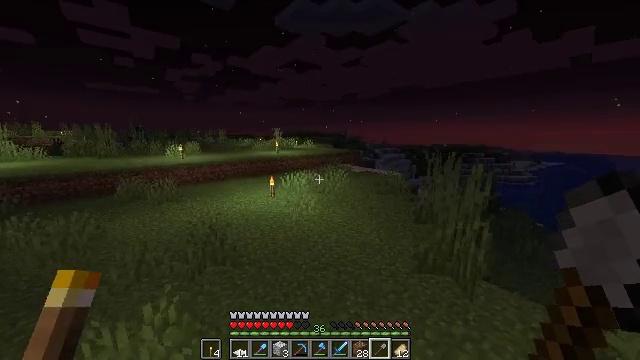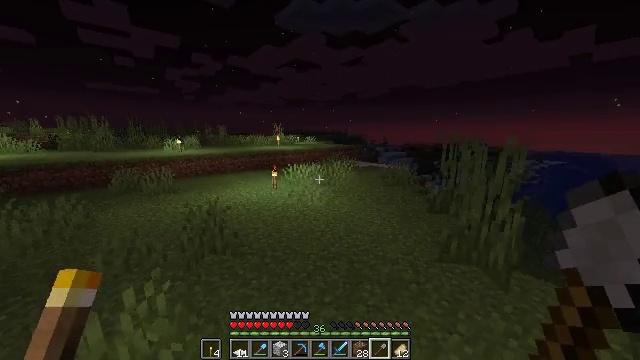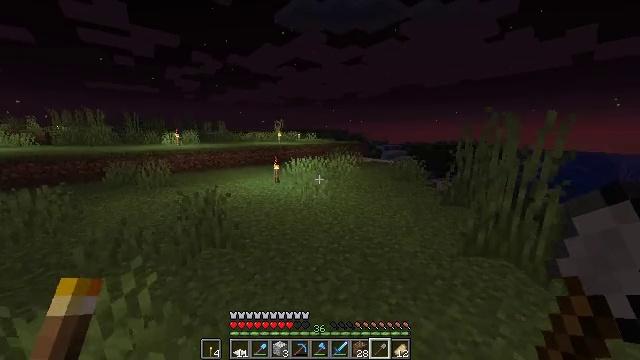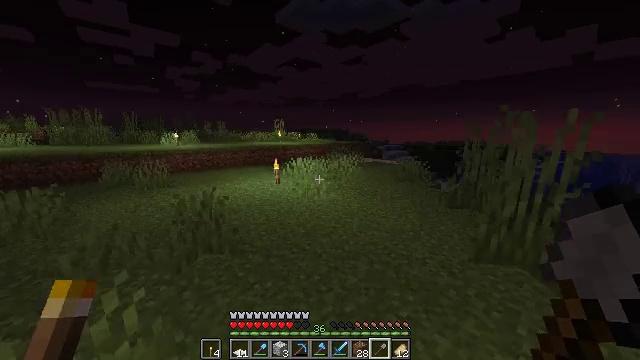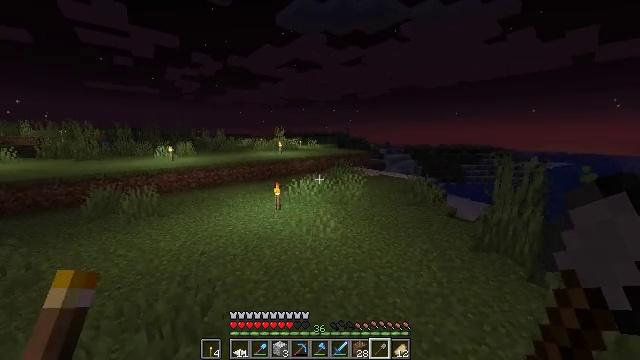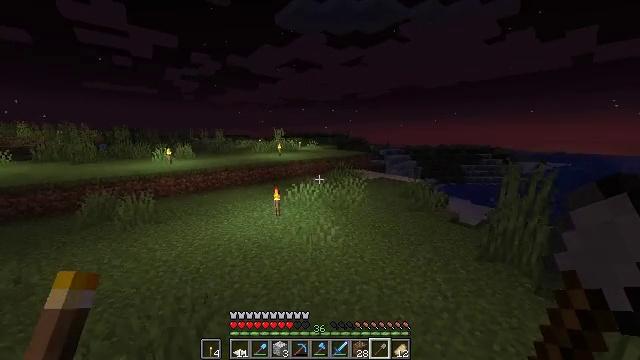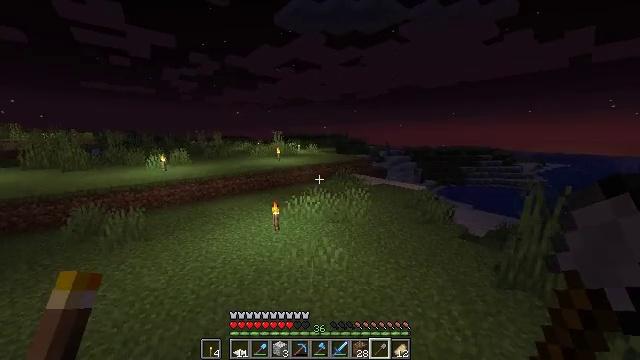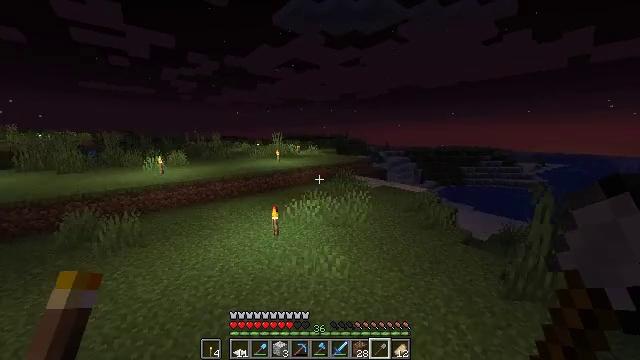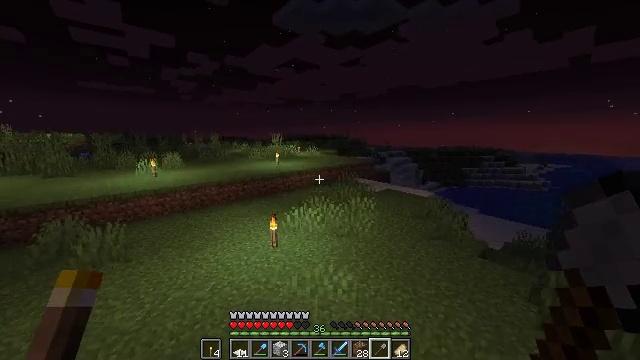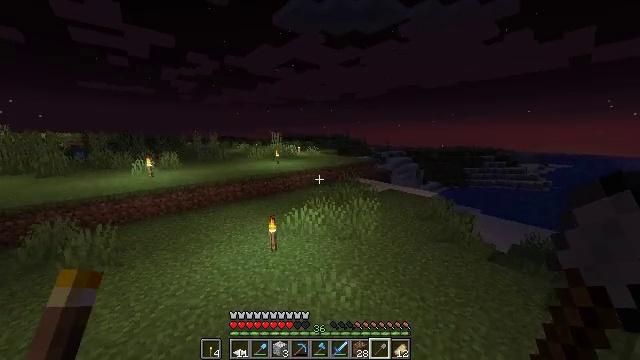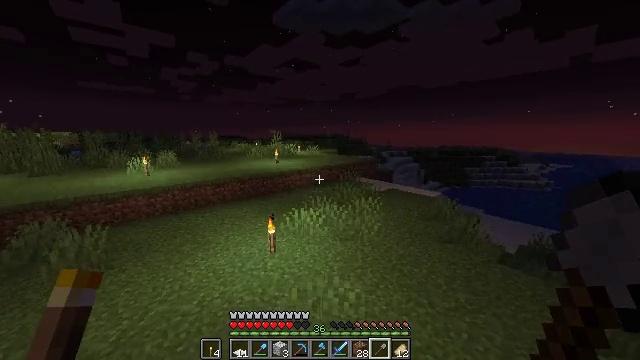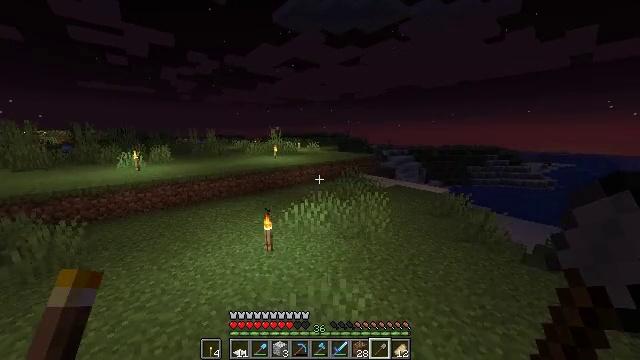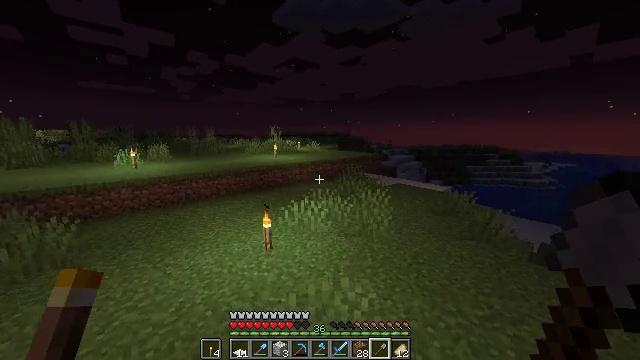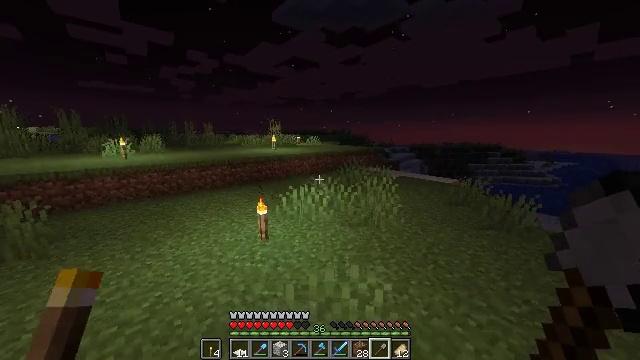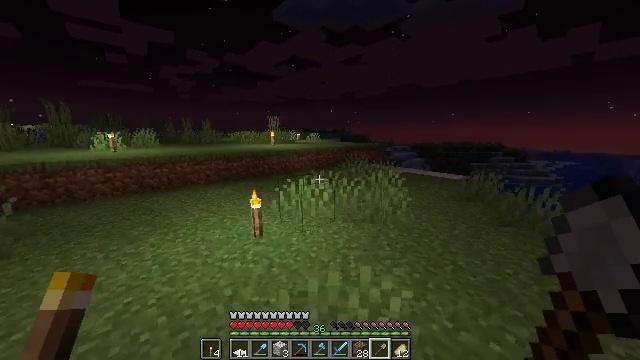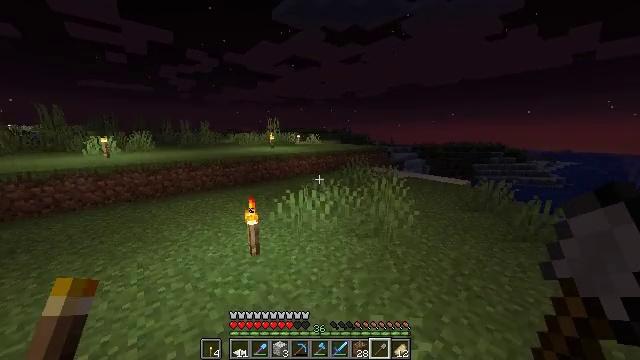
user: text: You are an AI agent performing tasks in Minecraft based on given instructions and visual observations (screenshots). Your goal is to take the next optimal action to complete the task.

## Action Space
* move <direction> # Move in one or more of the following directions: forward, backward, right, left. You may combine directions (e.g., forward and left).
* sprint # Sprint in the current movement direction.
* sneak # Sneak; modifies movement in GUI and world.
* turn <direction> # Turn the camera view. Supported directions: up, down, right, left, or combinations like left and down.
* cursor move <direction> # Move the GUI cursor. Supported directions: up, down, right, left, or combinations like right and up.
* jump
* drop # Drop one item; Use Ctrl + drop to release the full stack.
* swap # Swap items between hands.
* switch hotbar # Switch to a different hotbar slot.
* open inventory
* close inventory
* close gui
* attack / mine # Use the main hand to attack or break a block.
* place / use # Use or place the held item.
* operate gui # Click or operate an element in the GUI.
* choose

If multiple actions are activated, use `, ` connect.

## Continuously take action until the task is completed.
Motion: motion action
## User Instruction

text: Drop a stone shovel.
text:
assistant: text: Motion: move forward, sprint, jump
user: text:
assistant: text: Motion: move forward, sprint, jump
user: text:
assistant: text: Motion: move forward, jump
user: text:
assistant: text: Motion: move forward, jump
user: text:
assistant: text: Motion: move forward, jump
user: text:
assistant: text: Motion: move forward, jump
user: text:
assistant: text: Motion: move forward, jump
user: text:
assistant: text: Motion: move forward, jump
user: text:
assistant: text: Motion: move forward, jump
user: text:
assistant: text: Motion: move forward, jump
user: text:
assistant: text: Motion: move forward, jump
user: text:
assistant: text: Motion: move forward, sprint, jump
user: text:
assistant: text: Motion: move forward, sprint, jump
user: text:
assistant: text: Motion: move forward, sprint, jump
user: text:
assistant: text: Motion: move forward, sprint, jump
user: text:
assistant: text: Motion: move forward, jump
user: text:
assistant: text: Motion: move forward, jump
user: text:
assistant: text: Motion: move forward, jump
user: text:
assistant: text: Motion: move forward, jump
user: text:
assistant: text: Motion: move forward, jump
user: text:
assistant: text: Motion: move forward, jump
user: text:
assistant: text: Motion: move forward, turn left, jump
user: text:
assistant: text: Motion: move forward, turn left, jump
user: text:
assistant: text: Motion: move forward, turn left, jump
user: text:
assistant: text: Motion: move forward, sprint, turn left, jump
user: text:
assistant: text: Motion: move forward, sprint, turn left, jump
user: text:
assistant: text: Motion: move forward, sprint, jump
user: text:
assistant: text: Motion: move forward, jump
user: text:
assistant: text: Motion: move forward, jump
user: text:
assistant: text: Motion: move forward, jump